Question: I am getting some flat data in a c# application as a list.
Sample data <URL>
I want this data to be converted into a hierarchical structure. Have created a JSON representation of the same <URL>
The final structure I am expecting is here
I have created the data as a list in C#. I want this list to be converted into a c# collection object. Please give me pointers on what will be easiest way to do so.
[this is a console application code]
'''
using System;
using System.Collections.Generic;
using System.Linq;
using System.Text;
namespace ConsoleApplication1
{
class Program
{
public class Marklist
{
public string Student_name { set; get; }
public string Frequency { set; get; }
public string Major { set; get; }
public string Subject_category { set; get; }
public string Subject_subcategory { set; get; }
public int Spring_mark { set; get; }
public int Autumn_mark { set; get; }
public int Summer_mark { set; get; }
public Marklist() { }
public Marklist(string student_name,string frequency,string major,string subject_category,string subject_subcategory,string spring_mark,string autumn_mark,string summer_mark)
{
Student_name =student_name;
Frequency =frequency;
Major =major;
Subject_category =subject_category;
Subject_subcategory =subject_subcategory;
Spring_mark =spring_mark;
Autumn_mark =autumn_mark;
Summer_mark =summer_mark;
}
}
static void Main(string[] args)
{
List<Marklist> Marklists = new List<Marklist>();
Marklists.Add(new Marklist(){Student_name="Nimalan",Frequency="Monthly",Major="Science",Subject_category="Physics",Subject_subcategory="Atomic",Spring_mark=100,Autumn_mark=95,Summer_mark=75});
Marklists.Add(new Marklist(){Student_name="Nimalan",Frequency="Monthly",Major="Science", Subject_category="Physics",Subject_subcategory="Nuclear",Spring_mark=95, Autumn_mark=75,Summer_mark=100});
Marklists.Add(new Marklist(){Student_name="Nimalan",Frequency="Monthly",Major="Science", Subject_category="Physics",Subject_subcategory="Electronics",Spring_mark=75, Autumn_mark=95,Summer_mark=100});
Marklists.Add(new Marklist(){Student_name="Nimalan",Frequency="Monthly",Major="Language", Subject_category="Tamil",Subject_subcategory="Literature",Spring_mark=80, Autumn_mark=90,Summer_mark=70});
Marklists.Add(new Marklist(){Student_name="Nimalan",Frequency="Monthly",Major="Commerce" Subject_category="Retail_data",Subject_subcategory="Big_data_analytics",Spring_mark=90, Autumn_mark=80,Summer_mark=70});
Marklists.Add(new Marklist(){Student_name="Nimalan",Frequency="Weekly",Major="Science",Subject_category="Physics",Subject_subcategory="Atomic",Spring_mark=100,Autumn_mark=95,Summer_mark=75});
Marklists.Add(new Marklist(){Student_name="Nimalan",Frequency="Weekly",Major="Science", Subject_category="Physics",Subject_subcategory="Nuclear",Spring_mark=95, Autumn_mark=75,Summer_mark=100});
Marklists.Add(new Marklist(){Student_name="Nimalan",Frequency="Weekly",Major="Science", Subject_category="Physics",Subject_subcategory="Electronics",Spring_mark=75, Autumn_mark=95,Summer_mark=100});
Marklists.Add(new Marklist(){Student_name="Nimalan",Frequency="Weekly",Major="Language", Subject_category="Tamil",Subject_subcategory="Literature",Spring_mark=80, Autumn_mark=90,Summer_mark=70});
Marklists.Add(new Marklist(){Student_name="Nimalan",Frequency="Weekly",Major="Commerce" Subject_category="Retail_data",Subject_subcategory="Big_data_analytics",Spring_mark=90, Autumn_mark=80,Summer_mark=70});
Marklists.Add(new Marklist(){Student_name="StarNimalan",Frequency="Monthly",Major="Science",Subject_category="Physics",Subject_subcategory="Atomic",Spring_mark=100,Autumn_mark=95,Summer_mark=75});
Marklists.Add(new Marklist(){Student_name="StarNimalan",Frequency="Monthly",Major="Science", Subject_category="Physics",Subject_subcategory="Nuclear",Spring_mark=95, Autumn_mark=75,Summer_mark=100});
Marklists.Add(new Marklist(){Student_name="StarNimalan",Frequency="Monthly",Major="Science", Subject_category="Physics",Subject_subcategory="Electronics",Spring_mark=75, Autumn_mark=95,Summer_mark=100});
Marklists.Add(new Marklist(){Student_name="StarNimalan",Frequency="Monthly",Major="Language", Subject_category="Tamil",Subject_subcategory="Literature",Spring_mark=80, Autumn_mark=90,Summer_mark=70});
Marklists.Add(new Marklist(){Student_name="StarNimalan",Frequency="Monthly",Major="Commerce" Subject_category="Retail_data",Subject_subcategory="Big_data_analytics",Spring_mark=90, Autumn_mark=80,Summer_mark=70});
}
}
}
'''
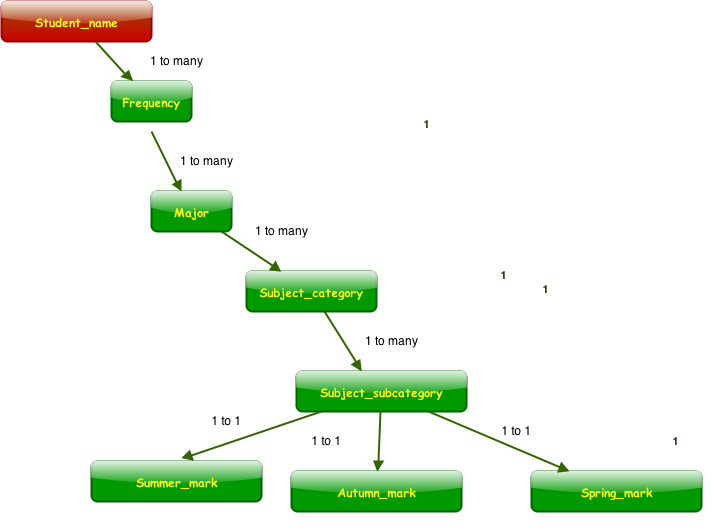
Answer: Use this class created from your json data using jsonC# <URL>
'''
public class Mark
{
public string markname { get; set; }
public int mark { get; set; }
}
public class SubjectSubcategory
{
public string name { get; set; }
public List<Mark> Marks { get; set; }
}
public class SubjectCategory
{
public string name { get; set; }
public List<SubjectSubcategory> Subject_subcategory { get; set; }
}
public class Major
{
public string name { get; set; }
public List<SubjectCategory> Subject_category { get; set; }
}
public class Frequency
{
public string name { get; set; }
public List<Major> Major { get; set; }
}
public class Product
{
public string studentname { get; set; }
public List<Frequency> frequency { get; set; }
}
public class RootObject
{
public List<Product> product { get; set; }
}
'''